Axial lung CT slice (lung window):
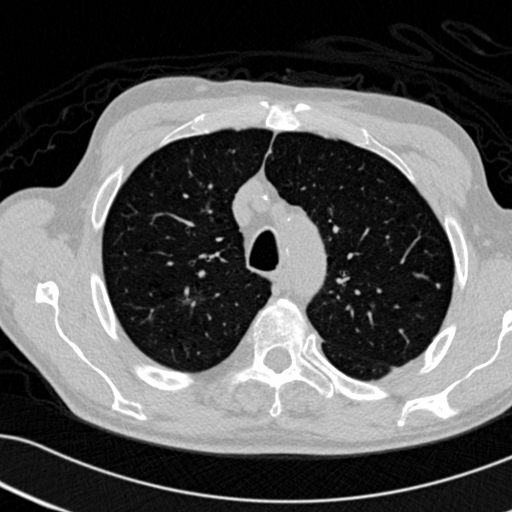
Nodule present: yes
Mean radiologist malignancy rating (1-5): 4